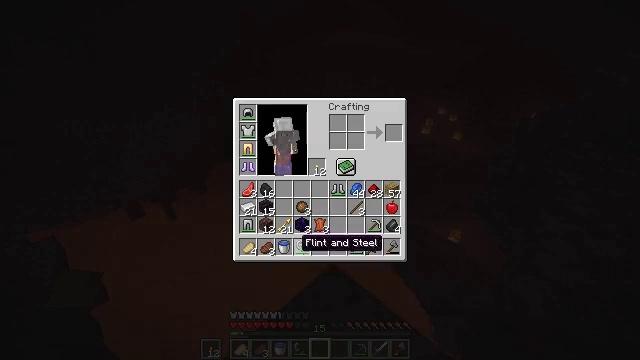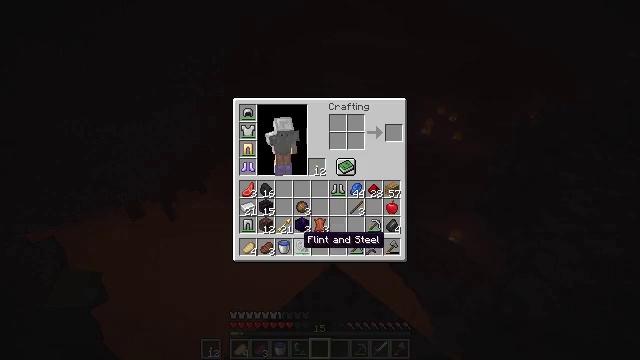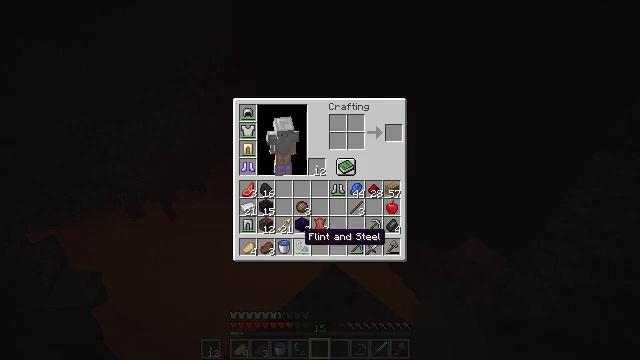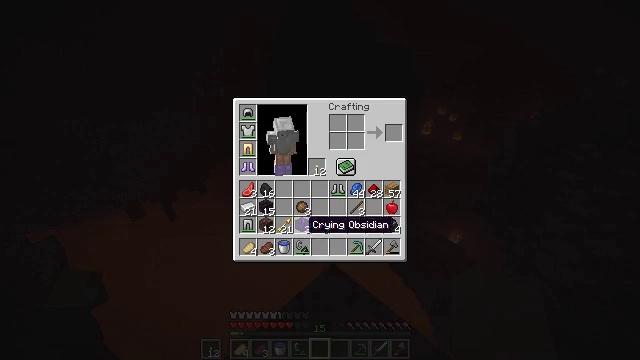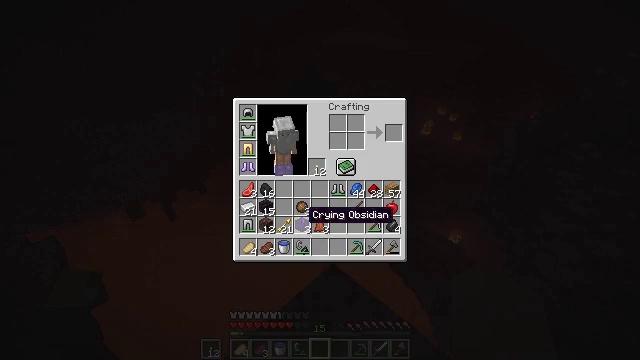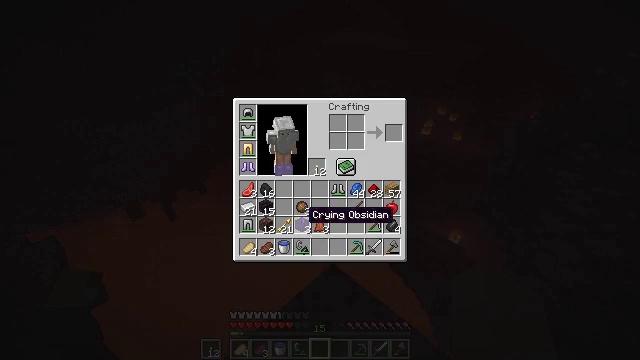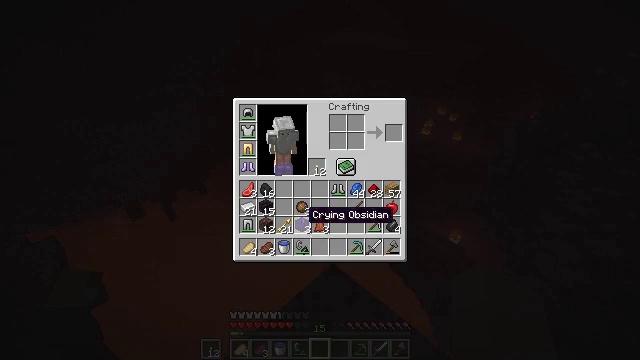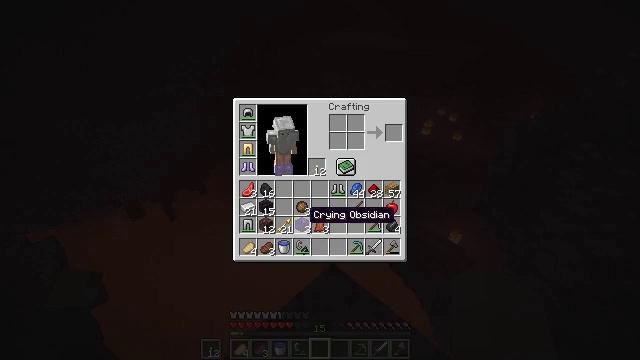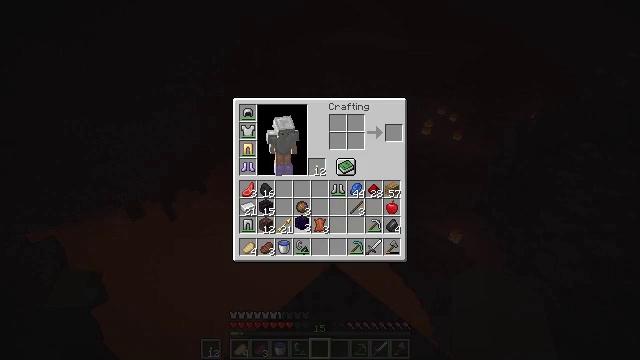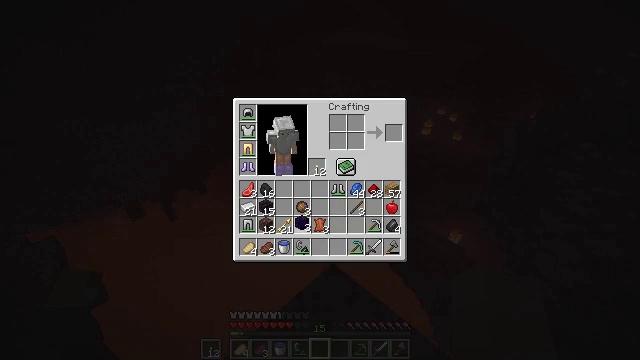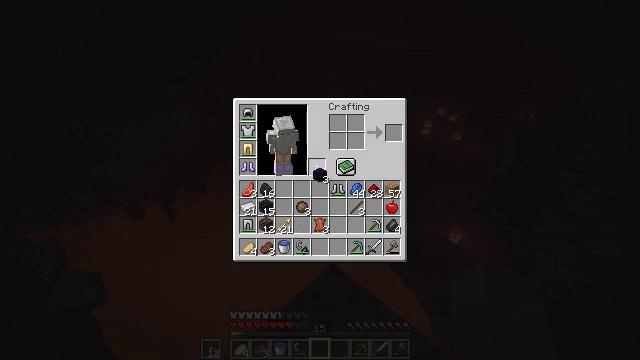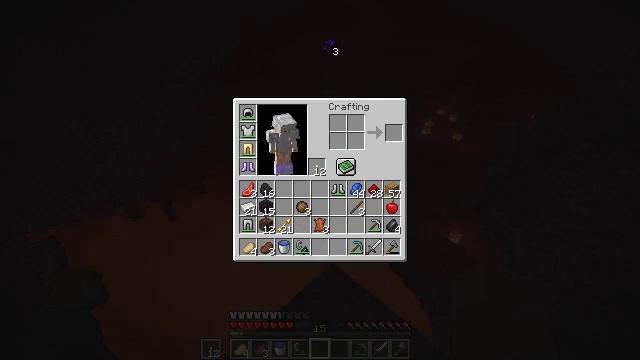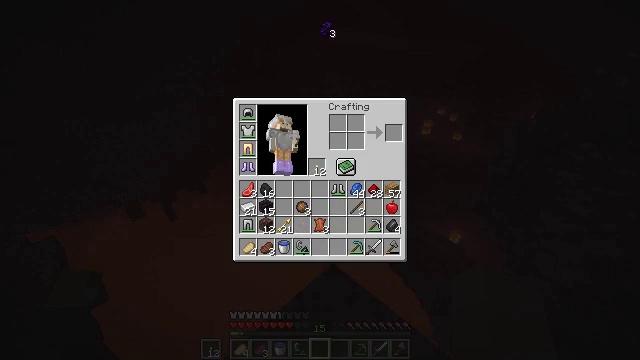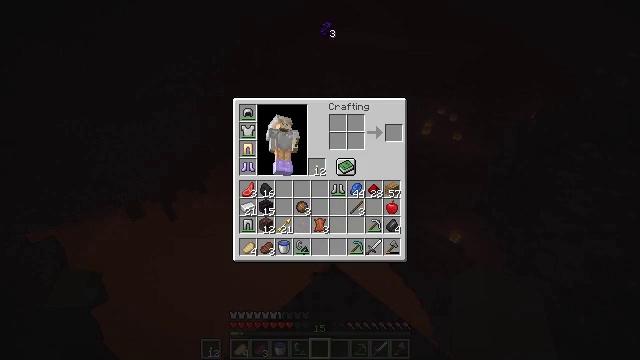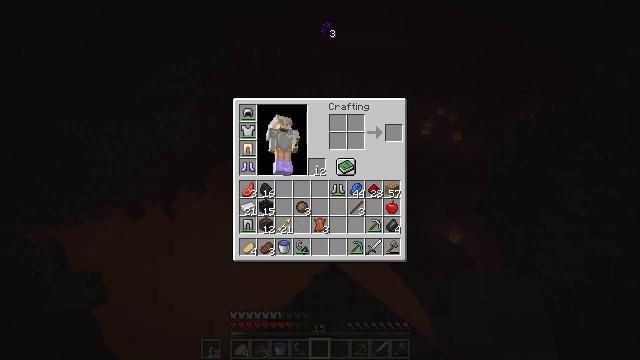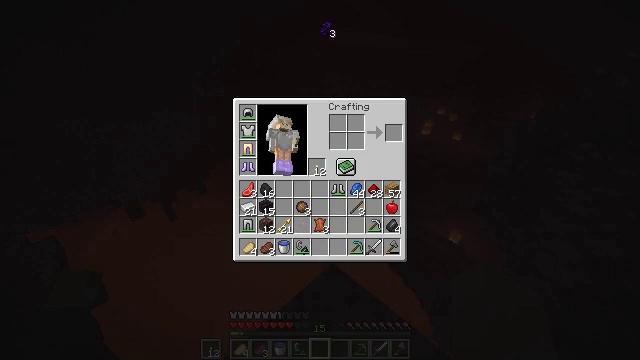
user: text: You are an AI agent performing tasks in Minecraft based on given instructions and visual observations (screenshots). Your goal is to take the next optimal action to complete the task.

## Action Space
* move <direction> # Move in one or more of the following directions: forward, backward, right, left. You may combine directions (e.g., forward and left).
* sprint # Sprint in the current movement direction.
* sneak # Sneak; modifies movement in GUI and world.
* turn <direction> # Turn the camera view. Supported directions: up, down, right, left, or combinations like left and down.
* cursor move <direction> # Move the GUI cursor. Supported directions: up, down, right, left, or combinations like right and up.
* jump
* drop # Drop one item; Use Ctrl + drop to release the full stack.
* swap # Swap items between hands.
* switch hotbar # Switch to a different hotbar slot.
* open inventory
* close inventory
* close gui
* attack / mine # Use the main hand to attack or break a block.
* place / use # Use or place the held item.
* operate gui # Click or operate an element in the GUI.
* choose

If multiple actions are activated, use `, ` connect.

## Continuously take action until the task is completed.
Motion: motion action
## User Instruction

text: Drop crying obsidian.
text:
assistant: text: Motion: open gui
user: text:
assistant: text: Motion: no_op
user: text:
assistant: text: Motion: cursor move up
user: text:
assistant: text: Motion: cursor move up
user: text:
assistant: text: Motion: no_op
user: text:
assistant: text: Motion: no_op
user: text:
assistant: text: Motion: no_op
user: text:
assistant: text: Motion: operate gui
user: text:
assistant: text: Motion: operate gui
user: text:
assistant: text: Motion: cursor move right and up, operate gui
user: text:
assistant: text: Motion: cursor move right and up
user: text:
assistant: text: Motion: cursor move up
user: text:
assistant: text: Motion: operate gui
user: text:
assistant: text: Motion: operate gui
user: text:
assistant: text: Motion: operate gui
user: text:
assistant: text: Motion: no_op
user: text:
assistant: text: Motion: no_op
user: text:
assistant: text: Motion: cursor move down
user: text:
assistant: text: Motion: cursor move down
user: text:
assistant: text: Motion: cursor move left and down
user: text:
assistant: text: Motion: no_op